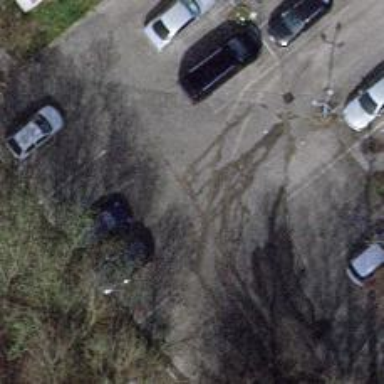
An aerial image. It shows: Parking aisle designated as service road.